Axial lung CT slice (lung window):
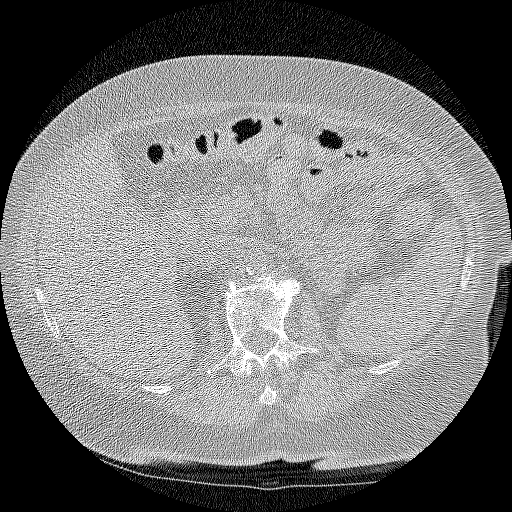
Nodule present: no